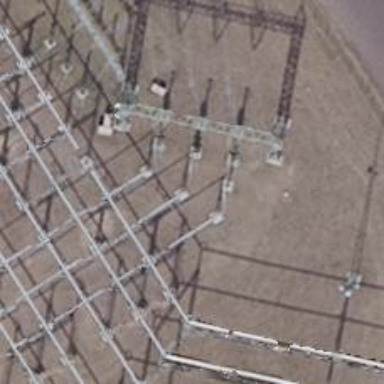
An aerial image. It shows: Power line with 3 cables running through bay.